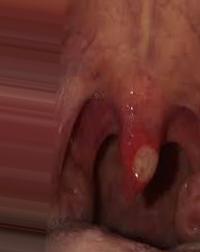
Condition: Mouth Ulcer